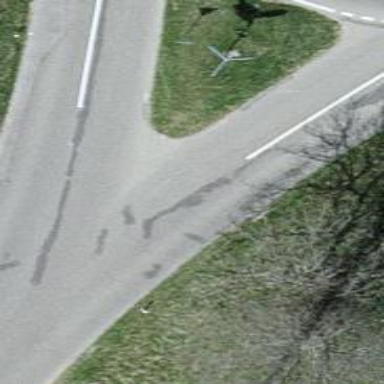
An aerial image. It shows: Tertiary road.